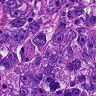
Metastatic tissue present: yes